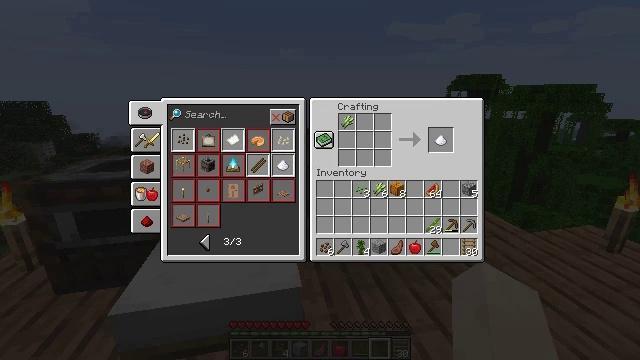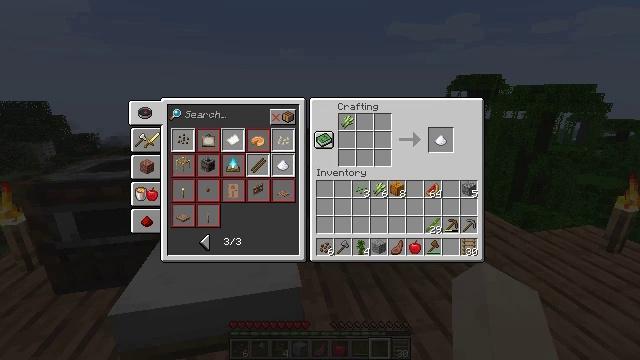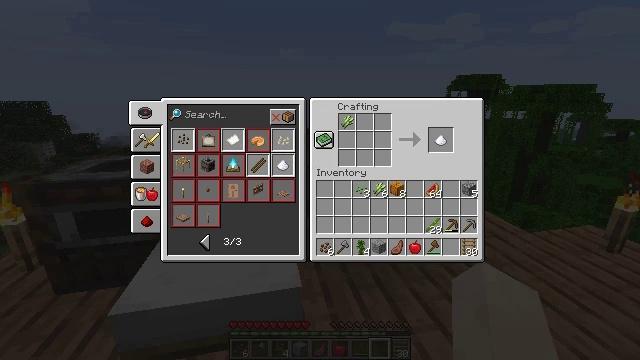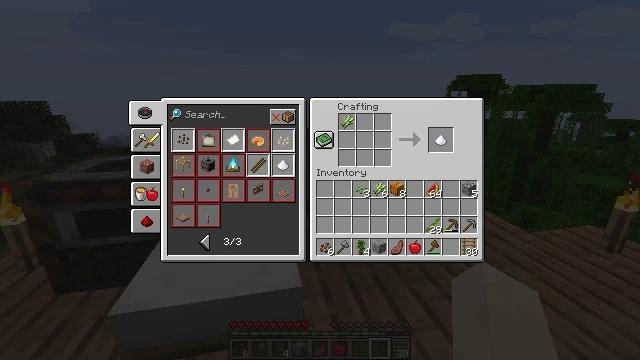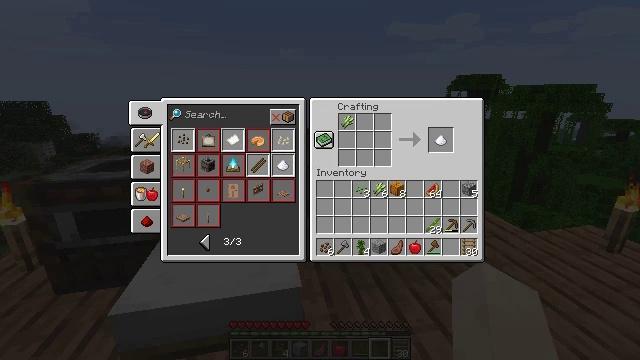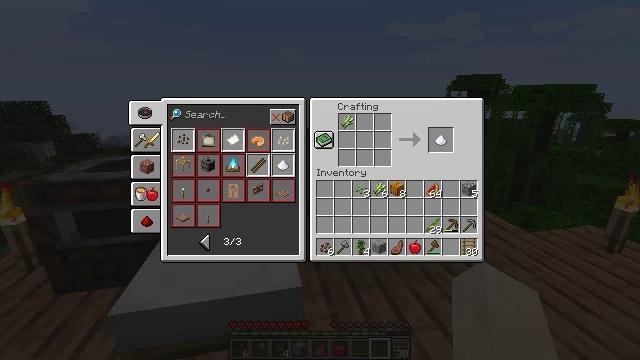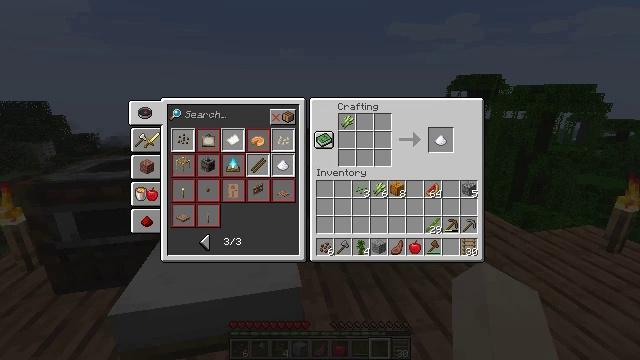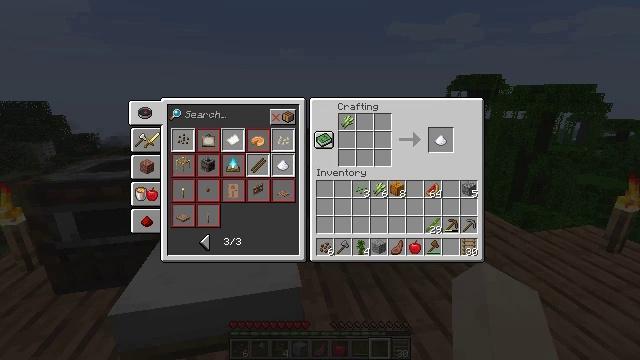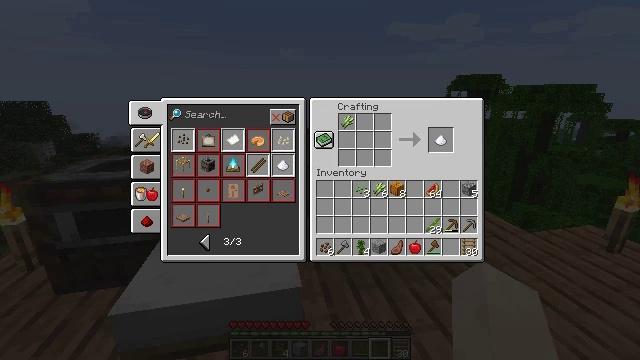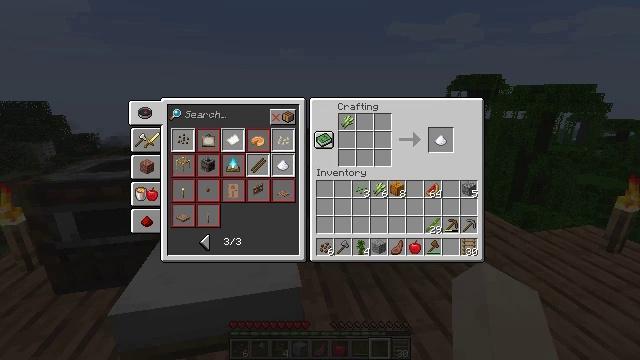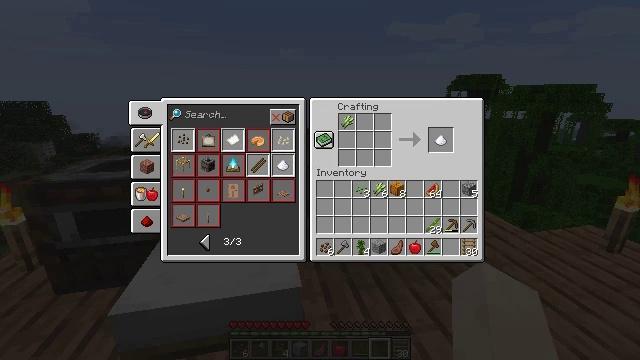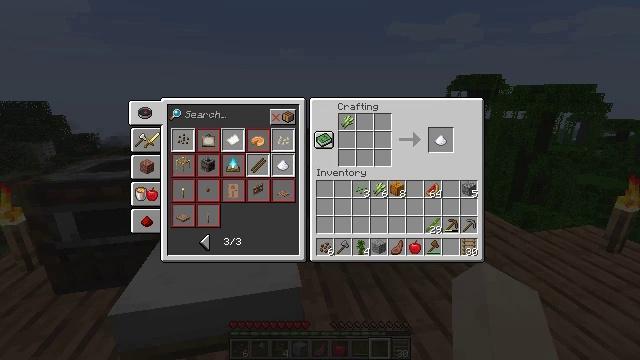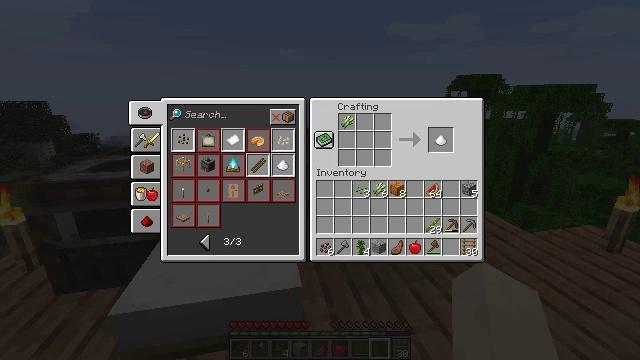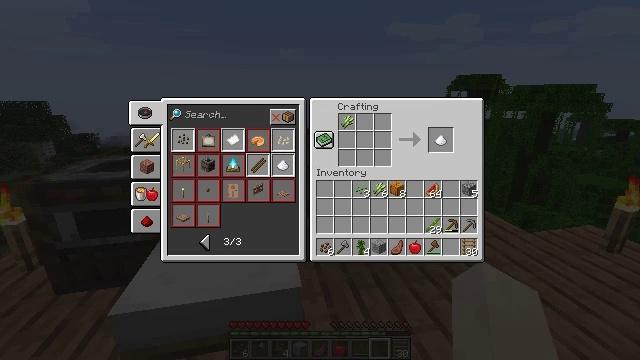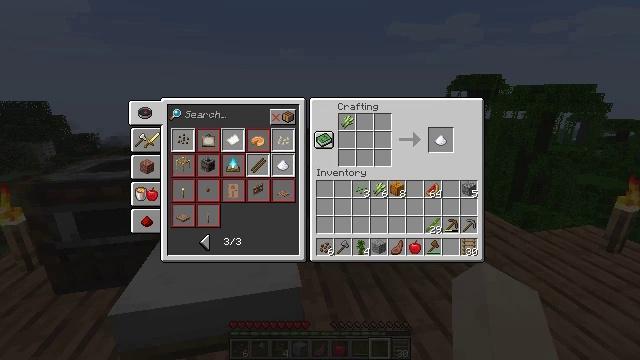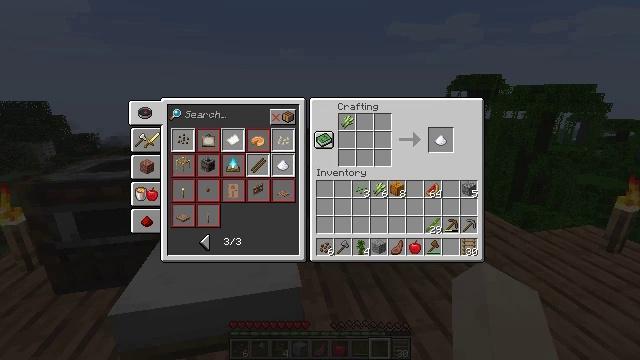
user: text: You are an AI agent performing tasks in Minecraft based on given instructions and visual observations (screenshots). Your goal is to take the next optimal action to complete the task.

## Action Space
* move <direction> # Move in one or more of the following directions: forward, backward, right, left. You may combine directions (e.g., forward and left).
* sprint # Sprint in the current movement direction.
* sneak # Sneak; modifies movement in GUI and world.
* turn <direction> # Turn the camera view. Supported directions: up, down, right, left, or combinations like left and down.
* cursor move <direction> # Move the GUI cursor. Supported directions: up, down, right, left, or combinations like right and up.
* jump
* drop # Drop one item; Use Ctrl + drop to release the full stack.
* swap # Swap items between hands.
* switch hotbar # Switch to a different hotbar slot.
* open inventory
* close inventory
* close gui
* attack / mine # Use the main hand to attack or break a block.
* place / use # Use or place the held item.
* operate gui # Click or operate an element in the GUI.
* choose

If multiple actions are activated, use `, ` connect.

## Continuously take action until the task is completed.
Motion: motion action
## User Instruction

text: Craft sugar.
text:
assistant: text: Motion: no_op
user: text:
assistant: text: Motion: no_op
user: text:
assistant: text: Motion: no_op
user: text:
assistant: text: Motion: no_op
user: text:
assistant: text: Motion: no_op
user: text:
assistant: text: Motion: no_op
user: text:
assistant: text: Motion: no_op
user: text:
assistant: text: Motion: no_op
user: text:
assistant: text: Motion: no_op
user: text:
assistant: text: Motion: no_op
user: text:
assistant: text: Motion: no_op
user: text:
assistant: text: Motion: no_op
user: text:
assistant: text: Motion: no_op
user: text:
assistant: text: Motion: no_op
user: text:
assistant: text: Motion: no_op
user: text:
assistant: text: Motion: no_op
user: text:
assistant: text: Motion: no_op
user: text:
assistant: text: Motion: no_op
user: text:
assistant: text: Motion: no_op
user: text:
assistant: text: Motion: no_op
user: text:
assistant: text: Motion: no_op
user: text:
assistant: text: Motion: no_op
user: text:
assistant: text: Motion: no_op
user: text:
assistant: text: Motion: no_op
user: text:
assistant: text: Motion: no_op
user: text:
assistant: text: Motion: no_op
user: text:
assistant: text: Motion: no_op
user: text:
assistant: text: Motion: no_op
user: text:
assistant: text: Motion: no_op
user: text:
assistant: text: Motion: no_op